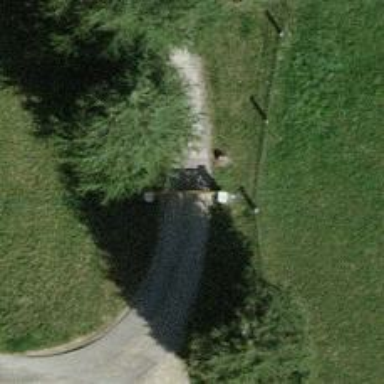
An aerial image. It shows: Gate.